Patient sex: M
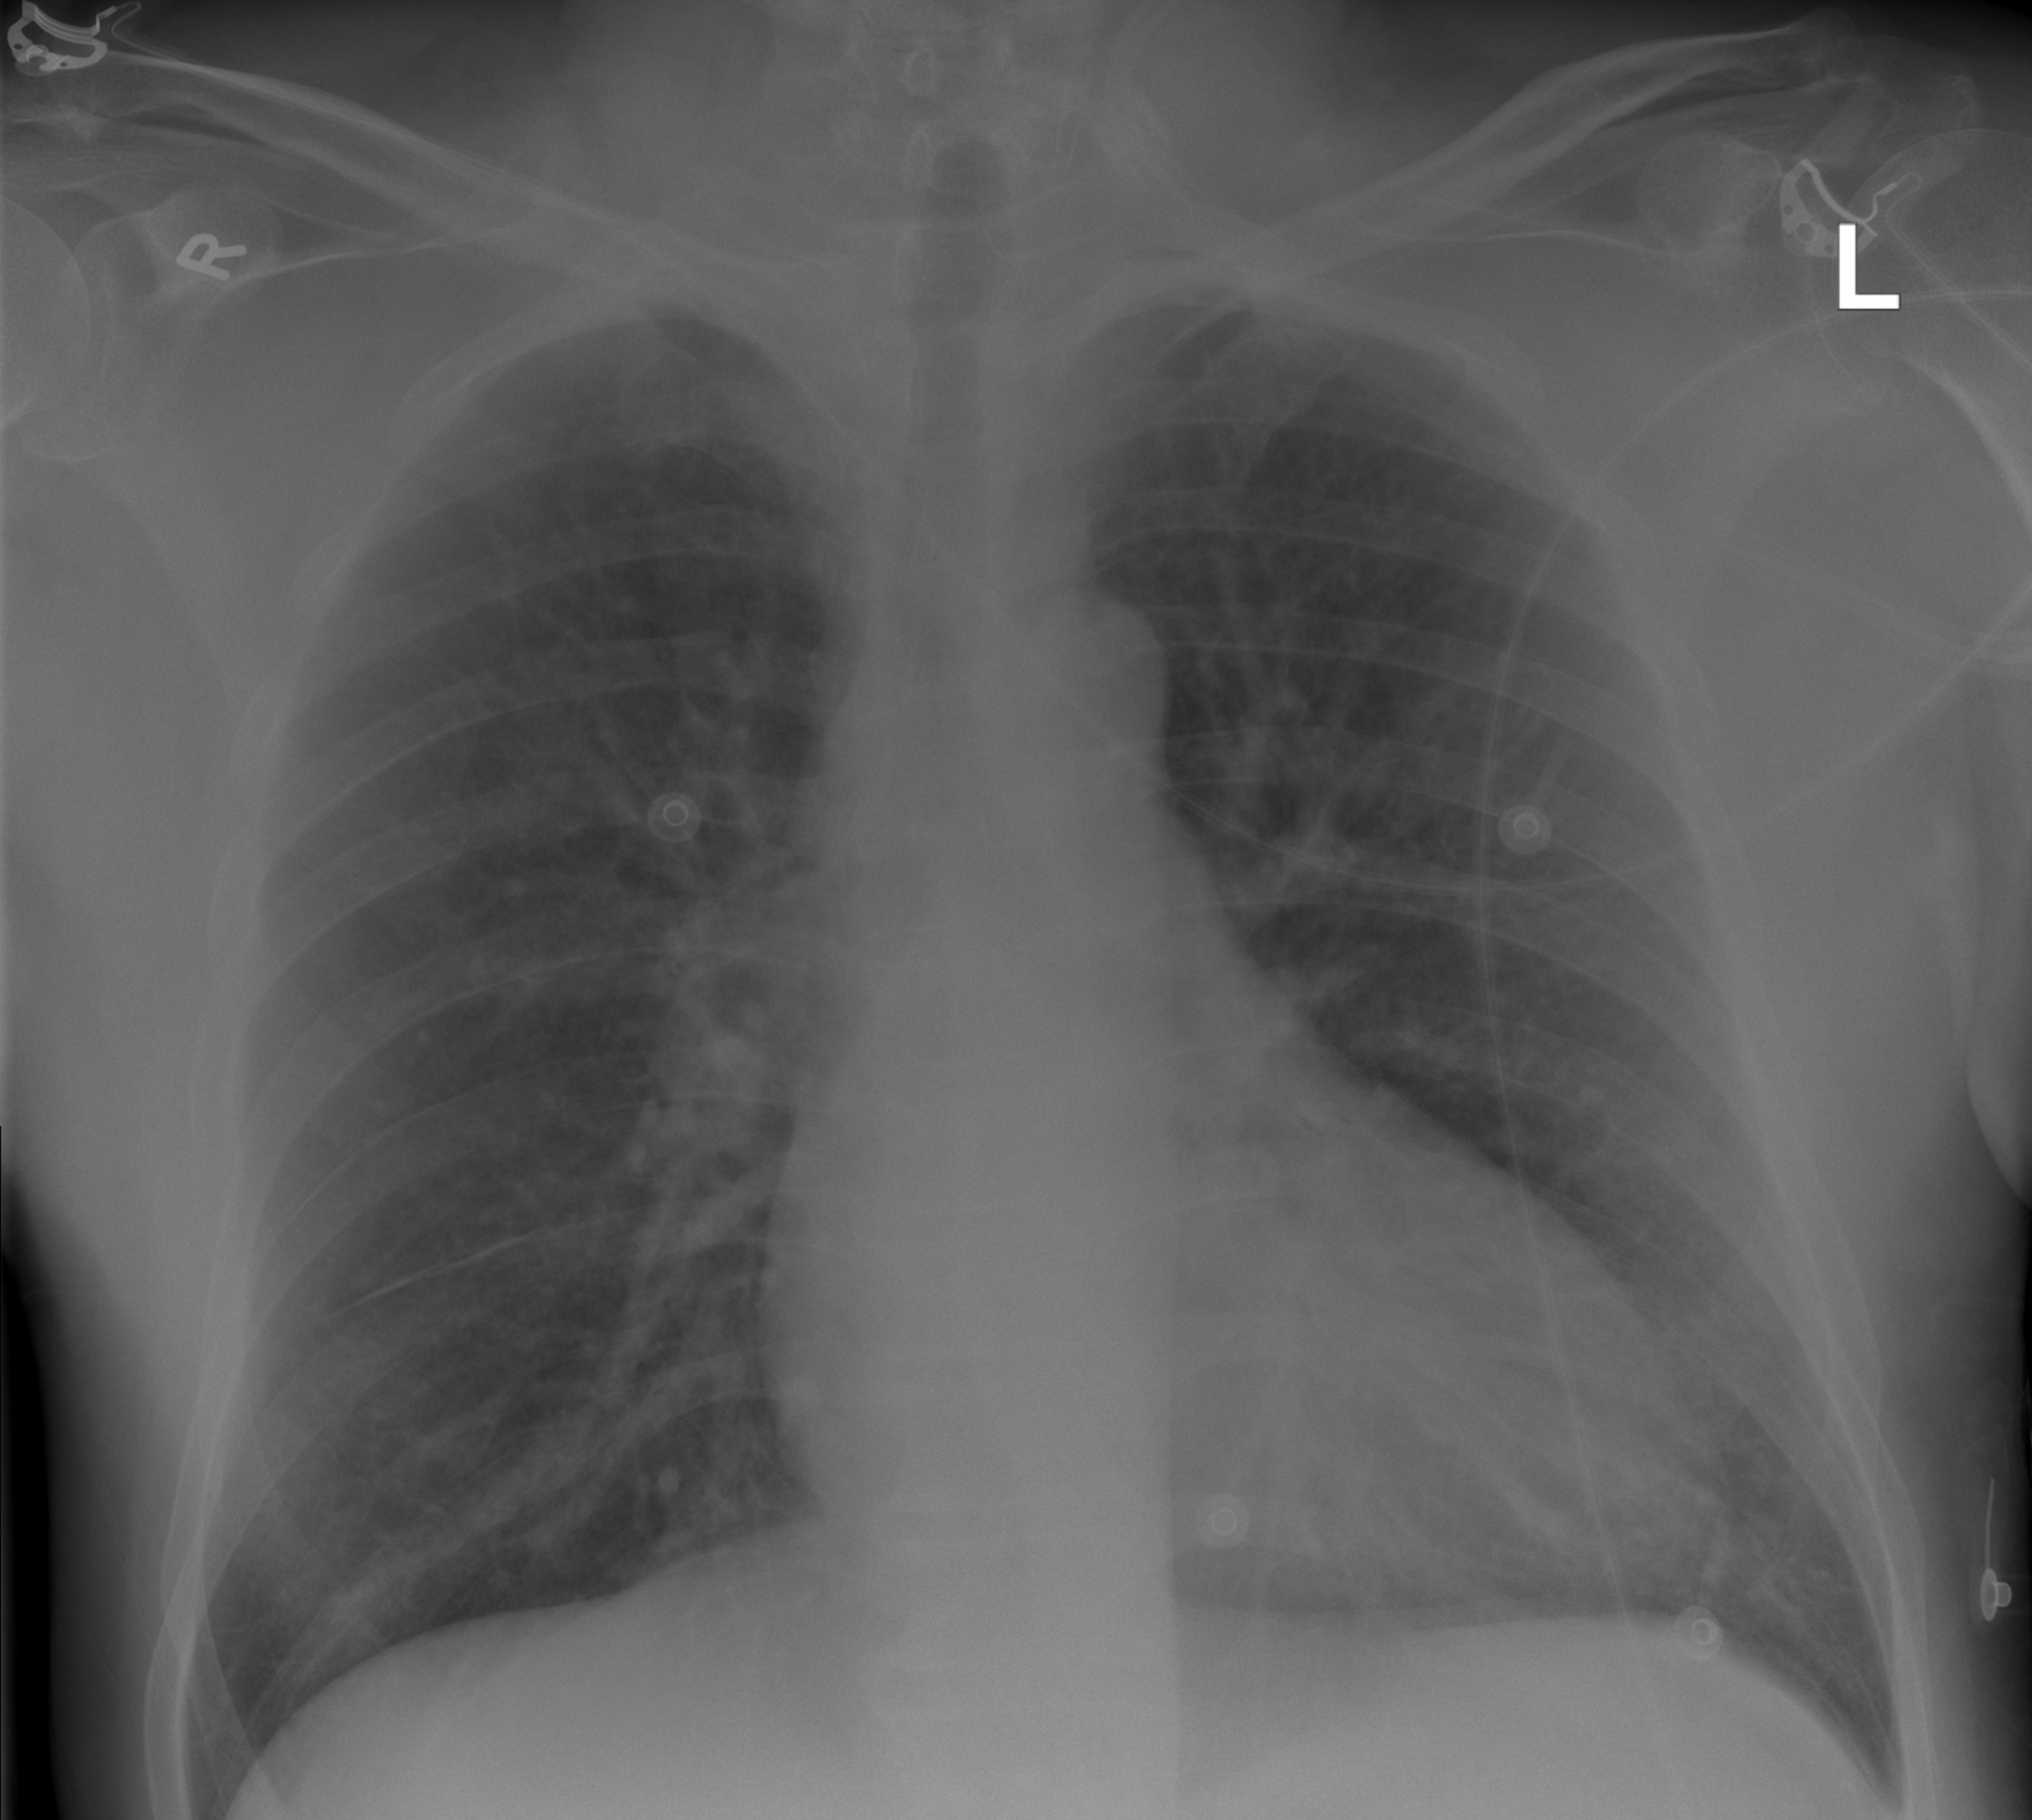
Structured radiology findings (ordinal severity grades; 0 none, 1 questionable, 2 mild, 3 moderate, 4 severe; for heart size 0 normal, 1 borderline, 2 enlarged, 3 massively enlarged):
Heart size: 0
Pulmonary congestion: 1
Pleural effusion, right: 0
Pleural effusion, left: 0
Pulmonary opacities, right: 0
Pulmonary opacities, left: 0
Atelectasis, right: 0
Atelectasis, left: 0